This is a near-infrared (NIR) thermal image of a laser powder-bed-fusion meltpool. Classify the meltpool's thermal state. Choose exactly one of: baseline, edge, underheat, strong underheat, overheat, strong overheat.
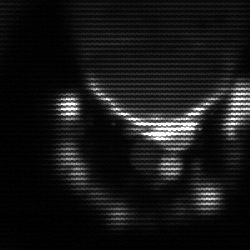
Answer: edge